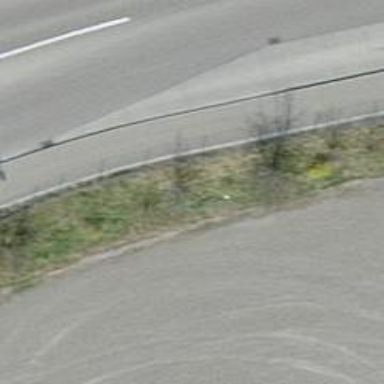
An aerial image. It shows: Asphalt sidewalk along the footway.